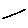
Label: line